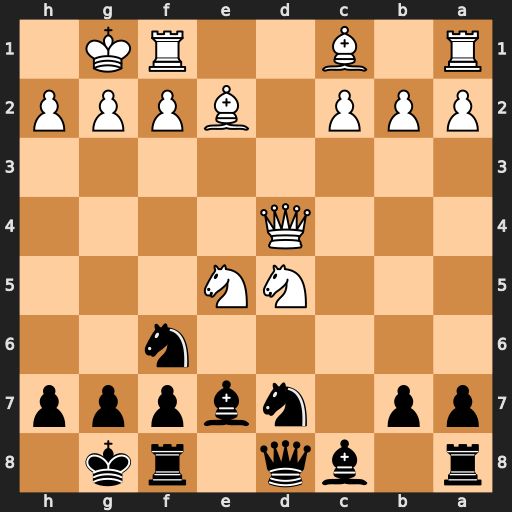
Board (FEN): r1bq1rk1/pp1nbppp/5n2/3NN3/3Q4/8/PPP1BPPP/R1B2RK1
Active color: b
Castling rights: -
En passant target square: -
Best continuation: Nxe5 Qxe5 Qxd5 Qxe7 Re8